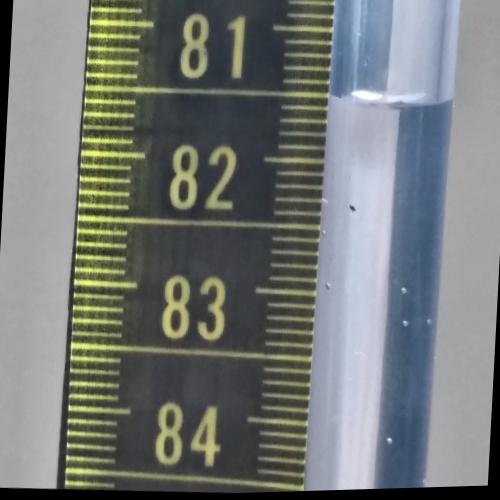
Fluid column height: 81.5 cm